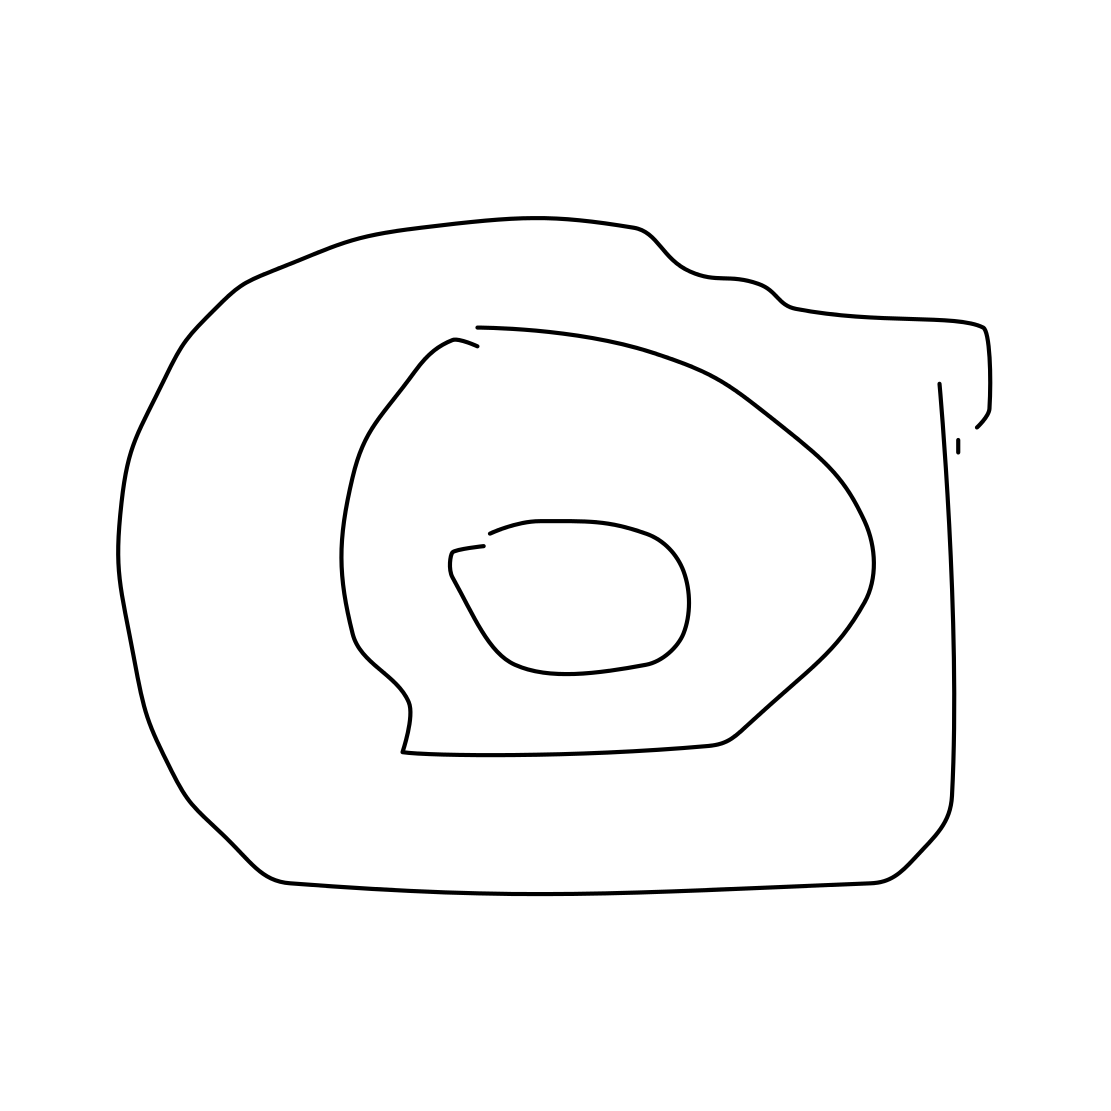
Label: donut